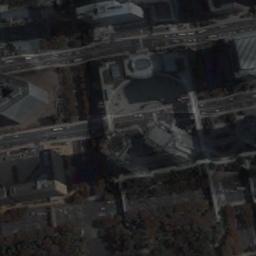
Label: commercial_area